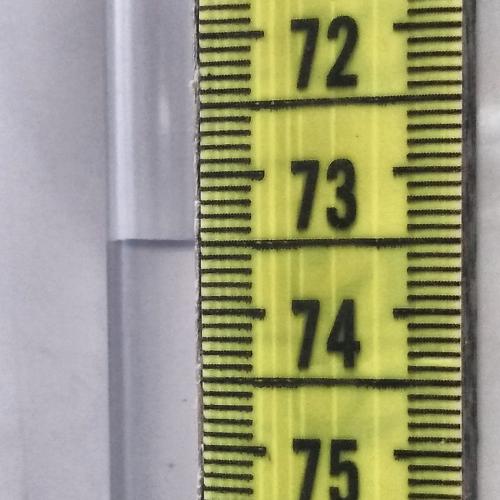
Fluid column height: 73.5 cm